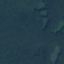
Land use / land cover: Forest